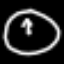
Label: clock